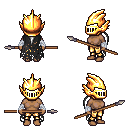
a pixel art fantasy rpg character, female body template, human, dark skin, black tattered cape, gold greaves, white ponytail hairstyle, gold helm, white cloth bandages, spear, four views (front, back, left, right), 2x2 character sprite sheet, small pixel art, hard edges, no anti-aliasing